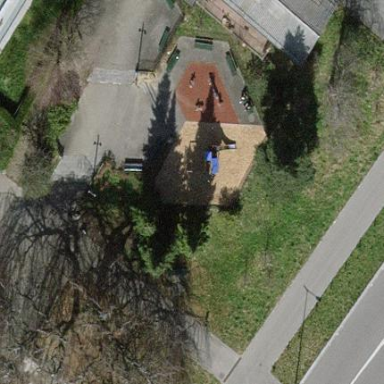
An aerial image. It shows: Playground area for leisure activities on the land.